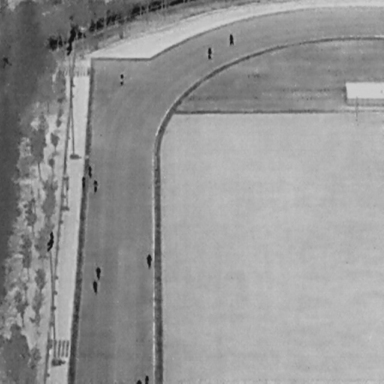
There are 11 People in the infrared image.